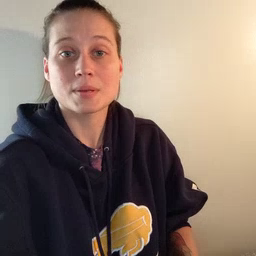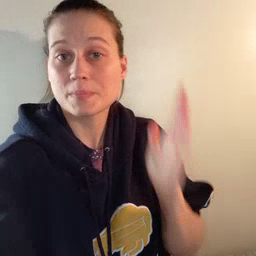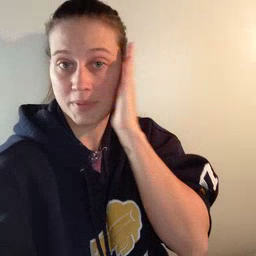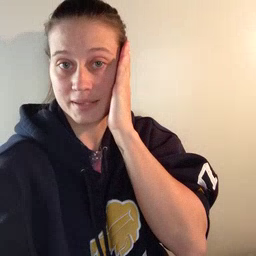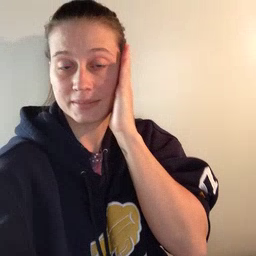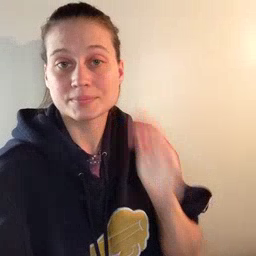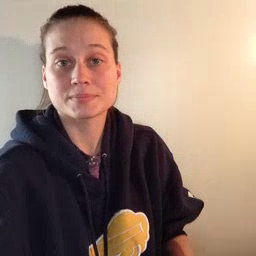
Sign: bed